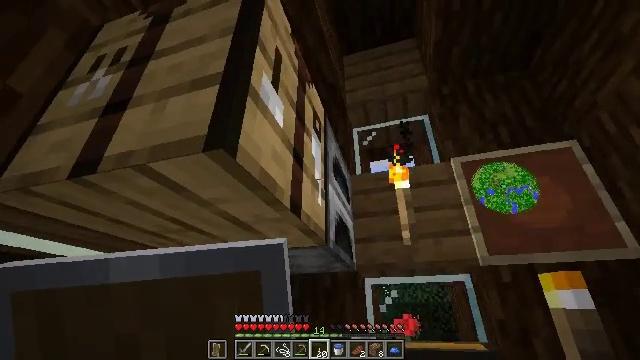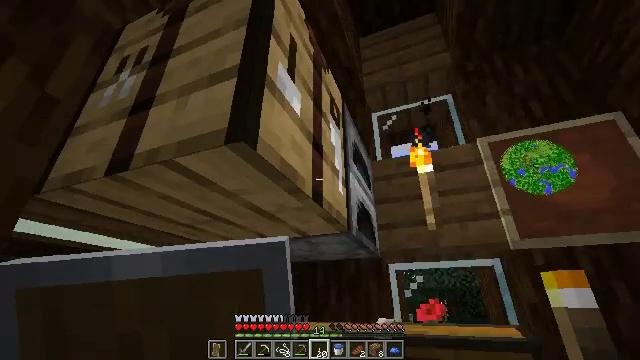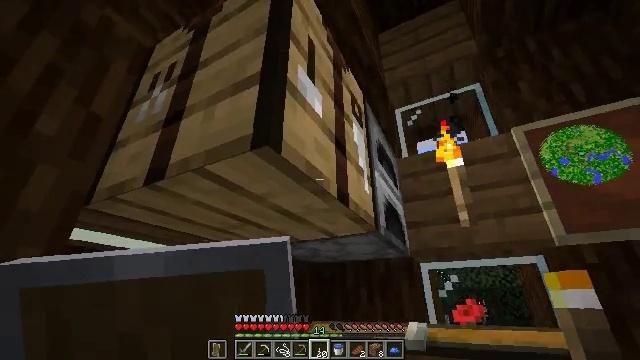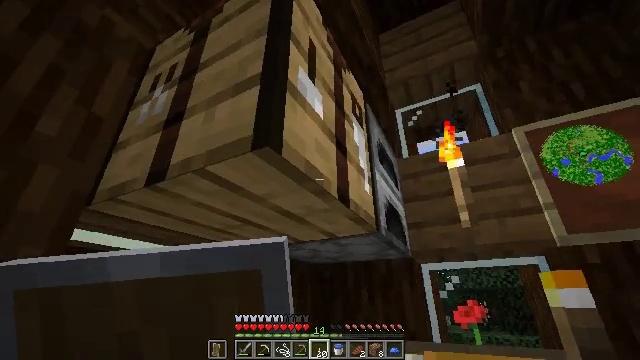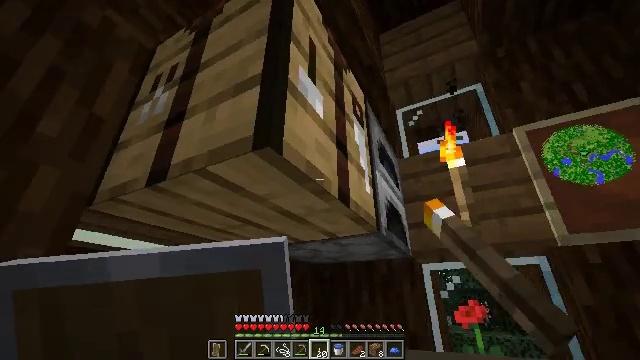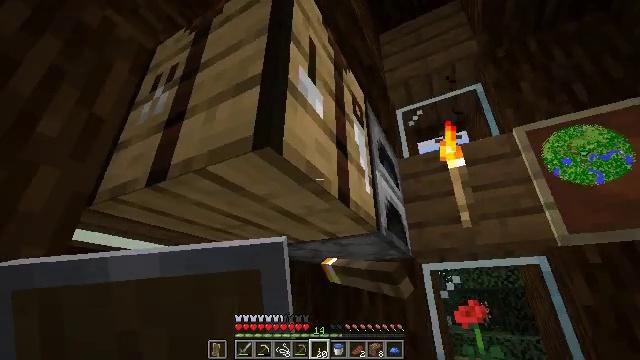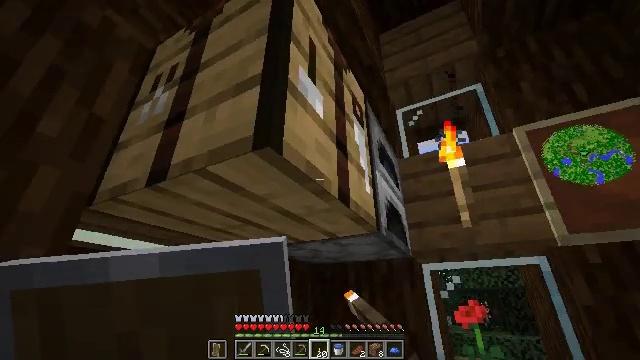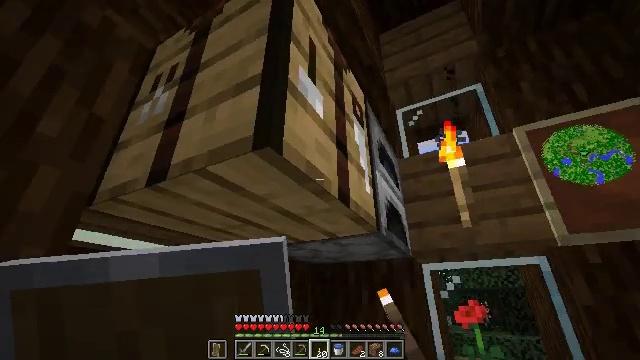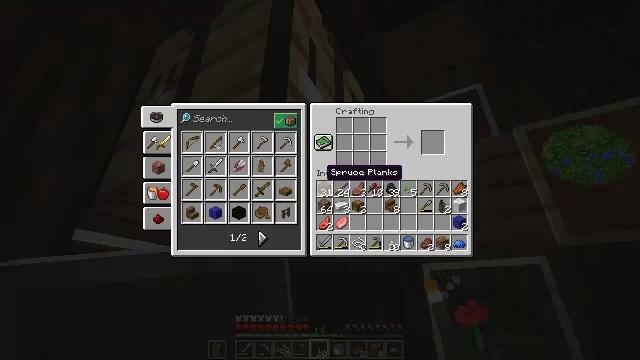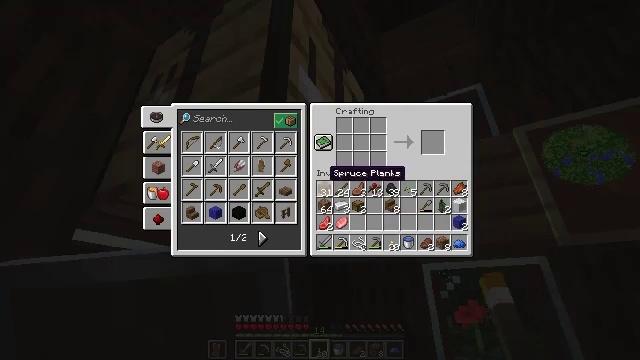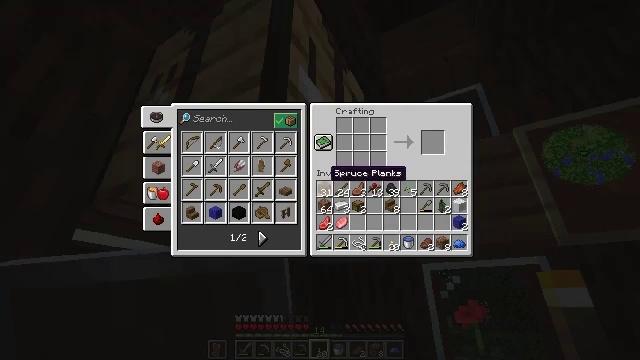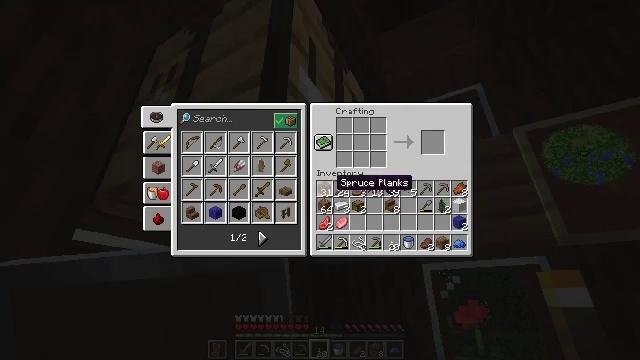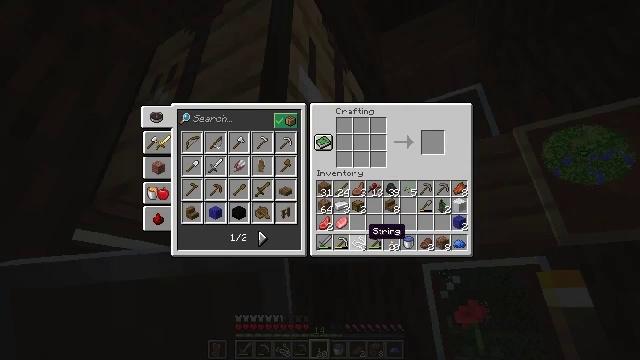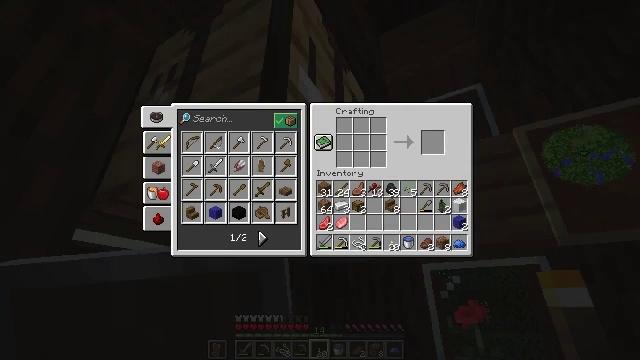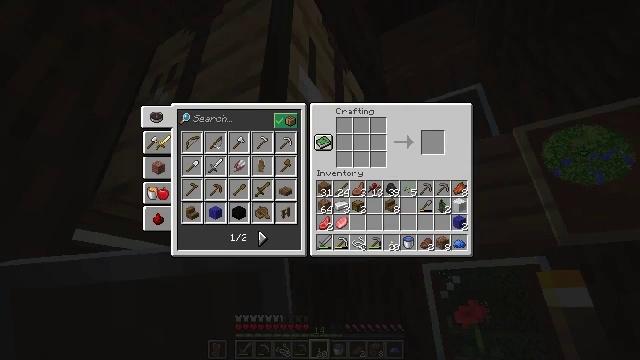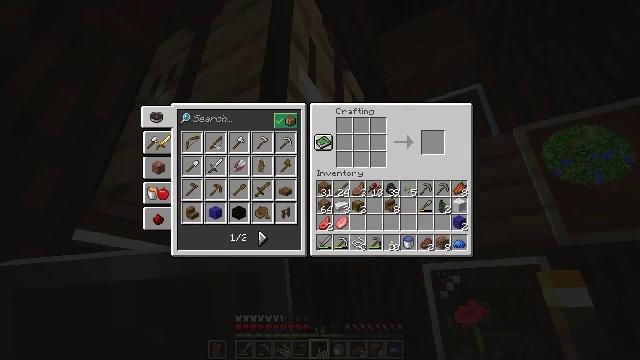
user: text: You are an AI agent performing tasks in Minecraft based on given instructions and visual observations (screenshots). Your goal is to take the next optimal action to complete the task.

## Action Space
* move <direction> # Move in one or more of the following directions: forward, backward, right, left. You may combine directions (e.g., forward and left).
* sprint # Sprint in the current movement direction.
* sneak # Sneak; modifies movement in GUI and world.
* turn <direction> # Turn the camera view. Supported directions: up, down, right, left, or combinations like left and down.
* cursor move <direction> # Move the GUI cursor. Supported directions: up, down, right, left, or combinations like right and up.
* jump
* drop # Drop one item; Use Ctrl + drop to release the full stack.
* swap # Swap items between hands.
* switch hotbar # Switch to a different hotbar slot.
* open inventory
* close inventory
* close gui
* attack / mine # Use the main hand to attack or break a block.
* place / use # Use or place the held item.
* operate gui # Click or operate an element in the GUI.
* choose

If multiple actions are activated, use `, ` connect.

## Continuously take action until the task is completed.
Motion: motion action
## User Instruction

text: Create blue wool with blue dye and wool.
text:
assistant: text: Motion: turn left and down
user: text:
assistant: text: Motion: turn left
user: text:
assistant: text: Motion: use / place
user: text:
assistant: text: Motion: use / place
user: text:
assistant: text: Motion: no_op
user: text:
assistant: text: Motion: no_op
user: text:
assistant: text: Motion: no_op
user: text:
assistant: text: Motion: open gui
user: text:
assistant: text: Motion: no_op
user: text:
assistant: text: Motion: no_op
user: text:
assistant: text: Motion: cursor move right and down
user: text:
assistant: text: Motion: cursor move right and down
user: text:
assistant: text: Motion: sneak, cursor move right and down
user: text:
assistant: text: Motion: sneak, cursor move right and up
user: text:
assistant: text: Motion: sneak, cursor move right and up
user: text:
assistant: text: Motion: sneak, cursor move up
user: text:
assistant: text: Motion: sneak, cursor move up
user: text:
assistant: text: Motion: sneak
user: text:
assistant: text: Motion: sneak, cursor move down
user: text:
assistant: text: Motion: sneak, cursor move down
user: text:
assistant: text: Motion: sneak, operate gui
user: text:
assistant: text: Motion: sneak, operate gui
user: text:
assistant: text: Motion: sneak
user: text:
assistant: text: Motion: sneak, cursor move up
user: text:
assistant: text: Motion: sneak, cursor move up
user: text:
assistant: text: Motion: sneak
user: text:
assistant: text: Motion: sneak, operate gui
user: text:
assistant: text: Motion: sneak, cursor move up, operate gui
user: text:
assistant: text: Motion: sneak, cursor move left and up
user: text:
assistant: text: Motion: sneak, cursor move up